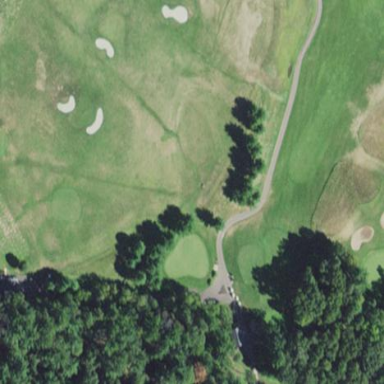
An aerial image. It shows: Grassy area designated as driving range for golf.